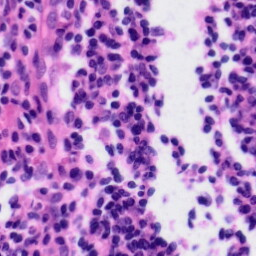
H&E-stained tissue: Tonsil